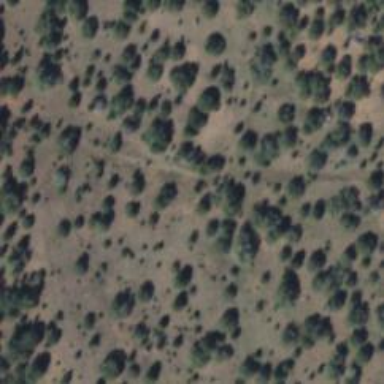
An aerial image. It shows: Patch of scrub vegetation.